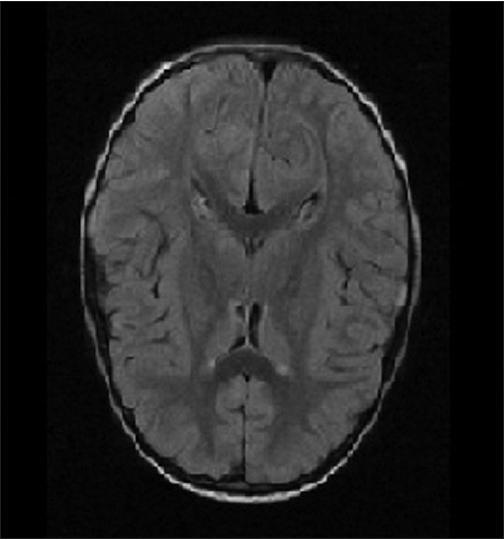
Label: notumor